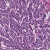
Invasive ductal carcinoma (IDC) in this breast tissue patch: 1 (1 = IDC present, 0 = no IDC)